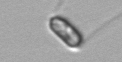
Label: Chaetoceros